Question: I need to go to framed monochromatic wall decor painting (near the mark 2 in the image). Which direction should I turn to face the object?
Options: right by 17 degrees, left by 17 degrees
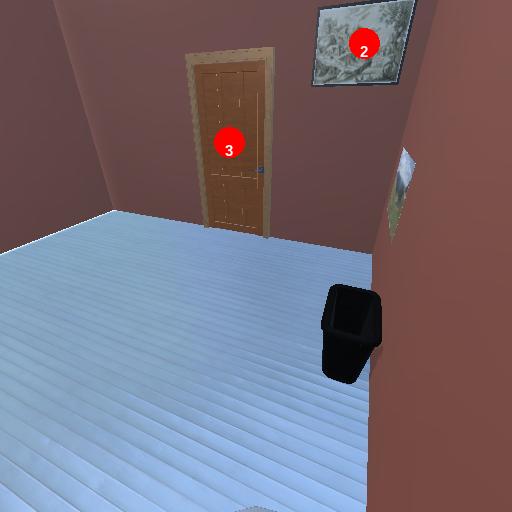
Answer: right by 17 degrees